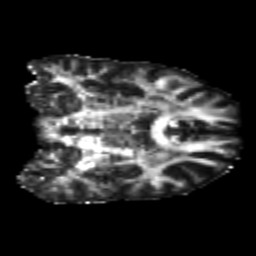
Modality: FA
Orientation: coronal
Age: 23
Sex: male
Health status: healthy
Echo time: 0.074 s